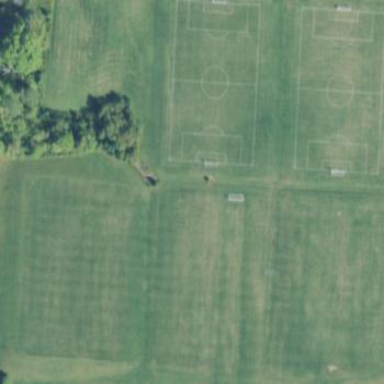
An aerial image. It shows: Soccer pitch for leisure land activities.